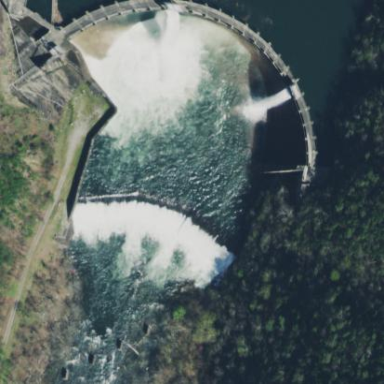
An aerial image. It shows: Dam along waterway.